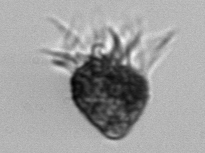
Label: Strombidium_morphotype2